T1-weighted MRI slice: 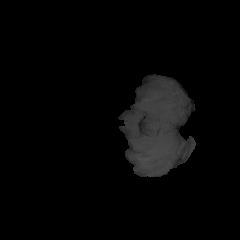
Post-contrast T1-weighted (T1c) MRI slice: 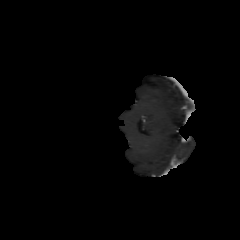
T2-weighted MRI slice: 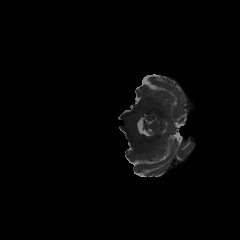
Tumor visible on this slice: no